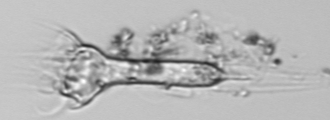
Label: Tintinnina